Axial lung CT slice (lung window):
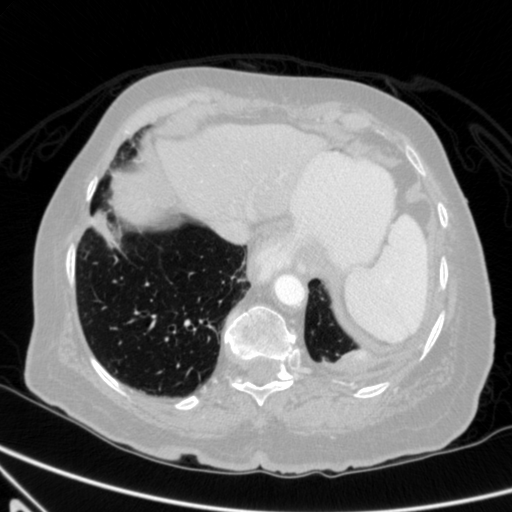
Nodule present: no